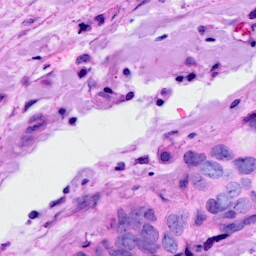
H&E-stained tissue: Breast